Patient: sex F, age 41
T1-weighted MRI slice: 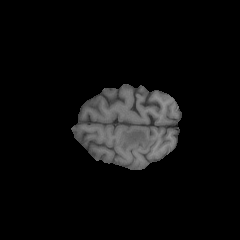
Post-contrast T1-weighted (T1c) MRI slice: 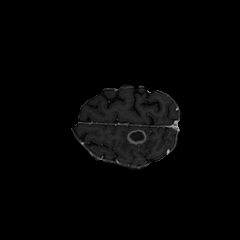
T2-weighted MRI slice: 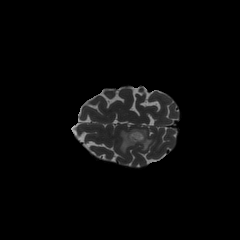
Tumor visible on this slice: yes
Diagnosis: Glioblastoma, IDH-wildtype
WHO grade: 4